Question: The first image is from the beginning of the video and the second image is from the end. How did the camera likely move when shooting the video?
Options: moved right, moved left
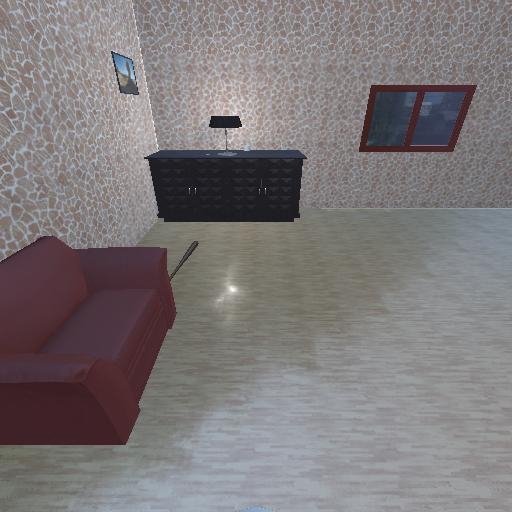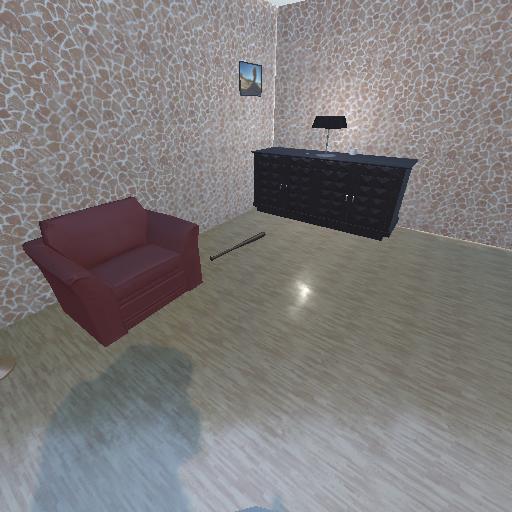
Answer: moved right